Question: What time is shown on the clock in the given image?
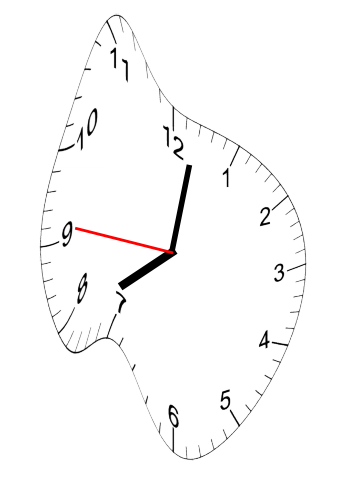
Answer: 08:01:46